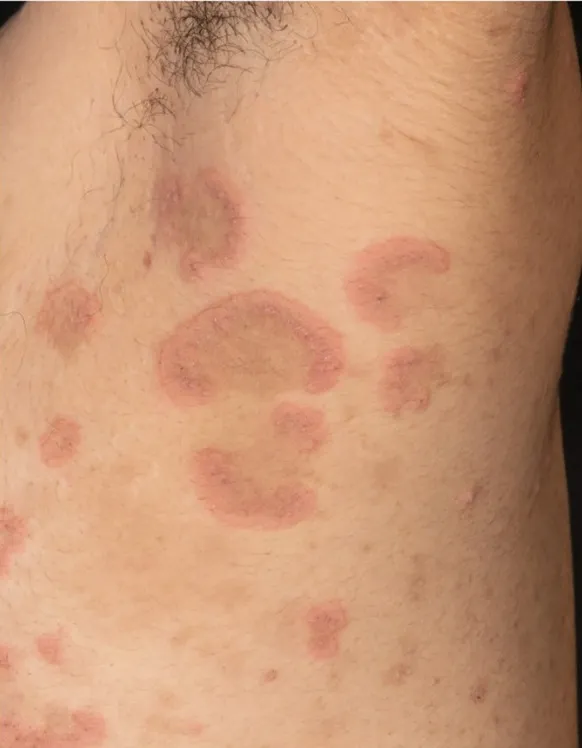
Multiple blisters, wheals, and erosions on the trunk and extremities.
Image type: medical_photograph (skin_photograph)